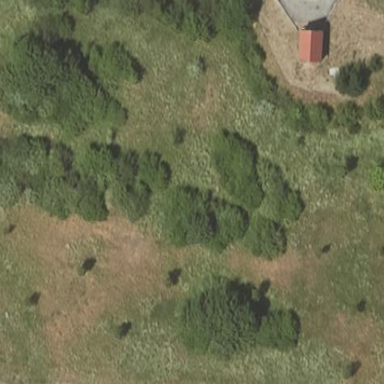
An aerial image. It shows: Patch of scrub vegetation.